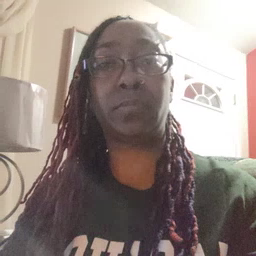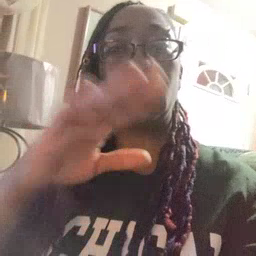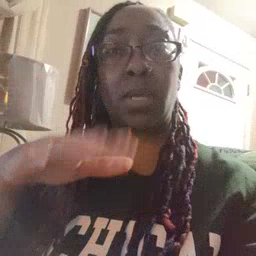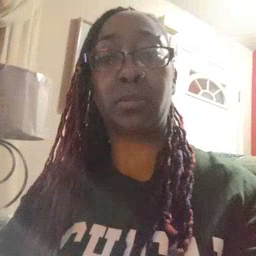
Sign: child